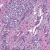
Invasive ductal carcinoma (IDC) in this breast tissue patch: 1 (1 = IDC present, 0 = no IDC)